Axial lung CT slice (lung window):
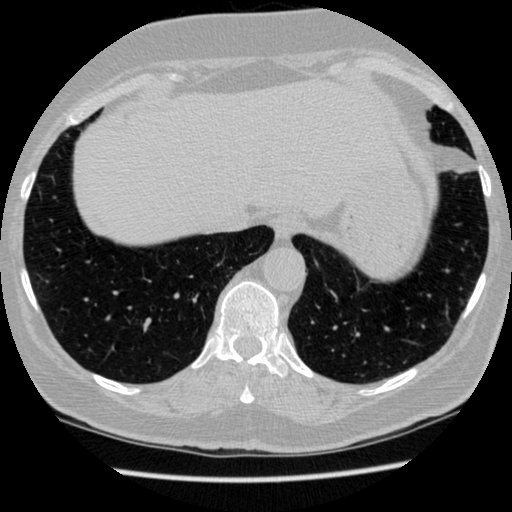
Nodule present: no